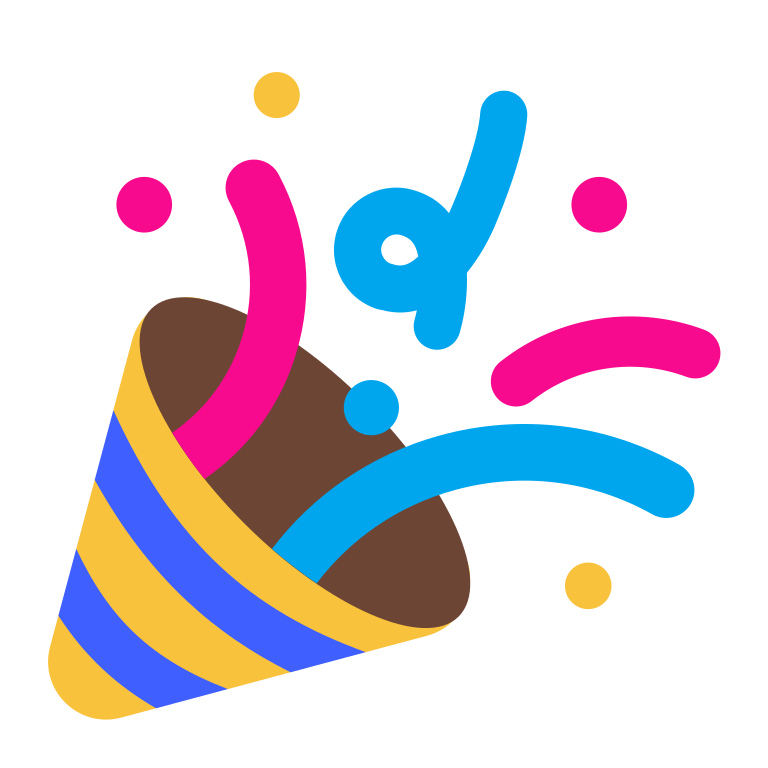
party popper flat